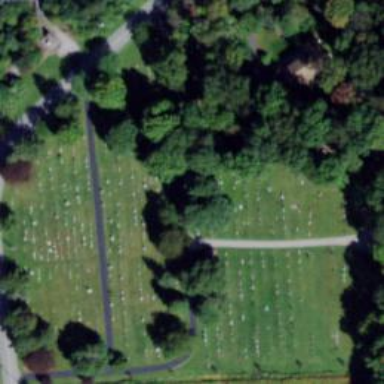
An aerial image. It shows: Cemetery.